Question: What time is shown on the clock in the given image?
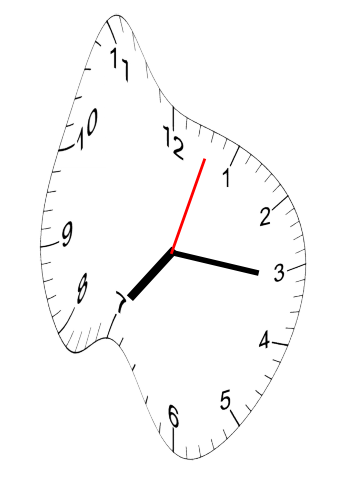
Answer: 07:16:03